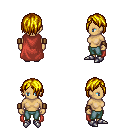
a pixel art fantasy rpg character, female body template, human, tanned skin, maroon cape, teal pants, blonde bangs hairstyle, leather bracers, metal boots, four views (front, back, left, right), 2x2 character sprite sheet, small pixel art, hard edges, no anti-aliasing